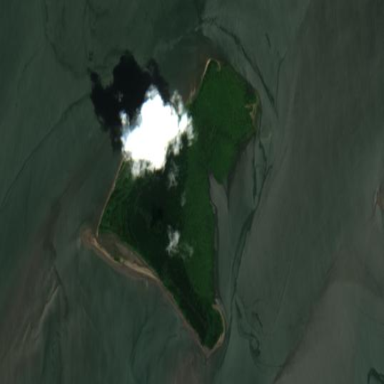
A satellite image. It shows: Island with natural coastline.